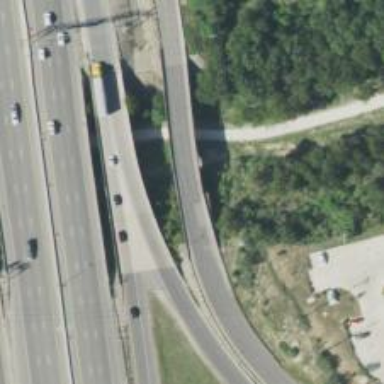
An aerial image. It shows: Asphalt road bridge with secondary classification. There is frontage road along the bridge.